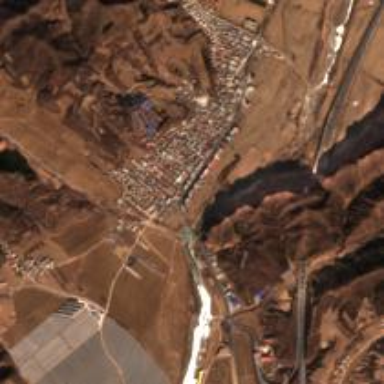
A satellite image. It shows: Ethnic township within town.